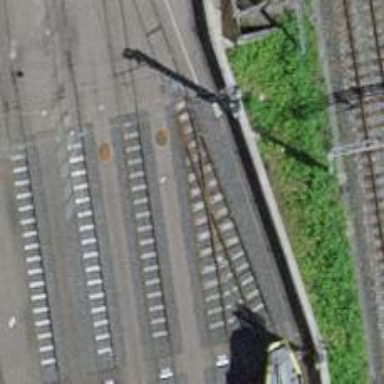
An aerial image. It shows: Tram railway running through yard with contact lines for electrification.